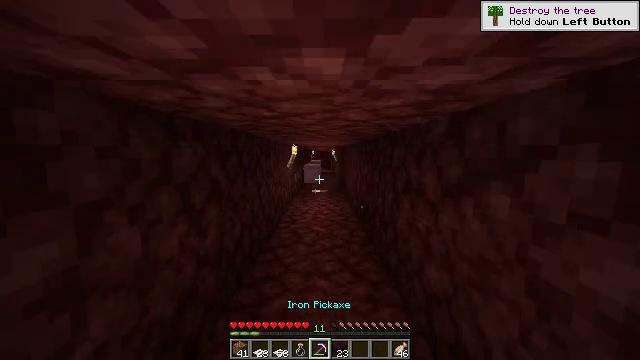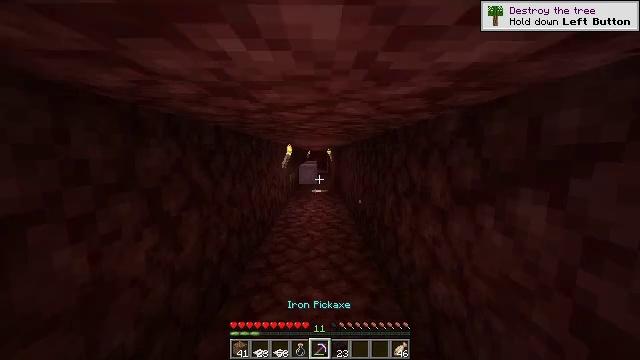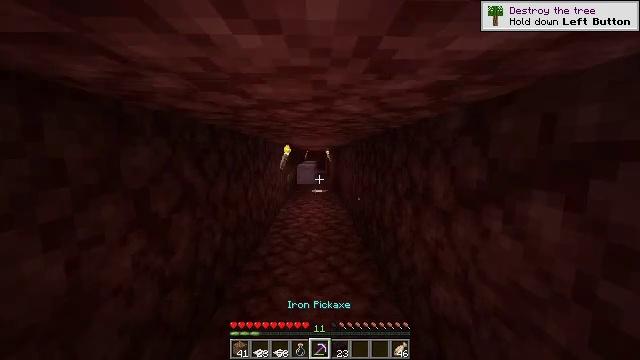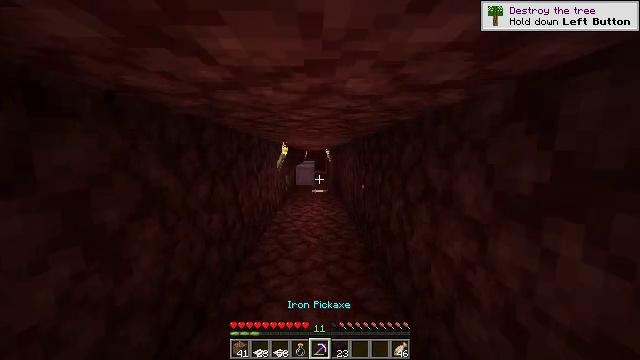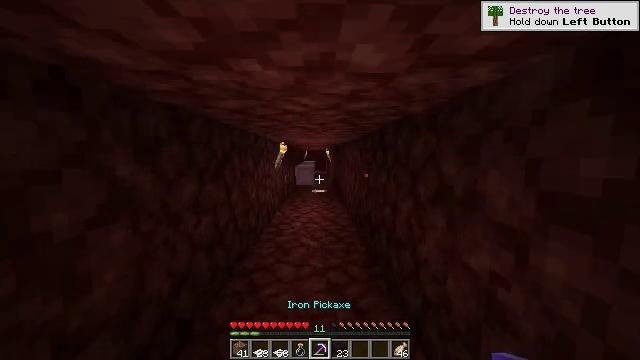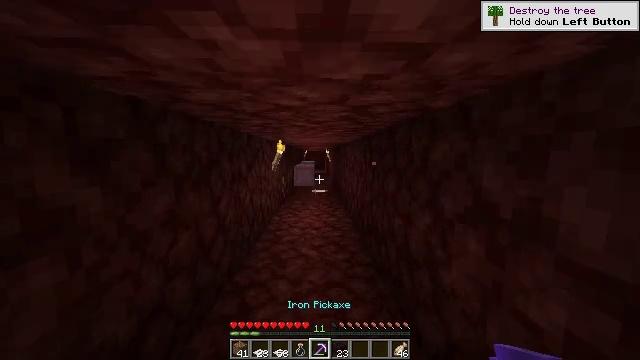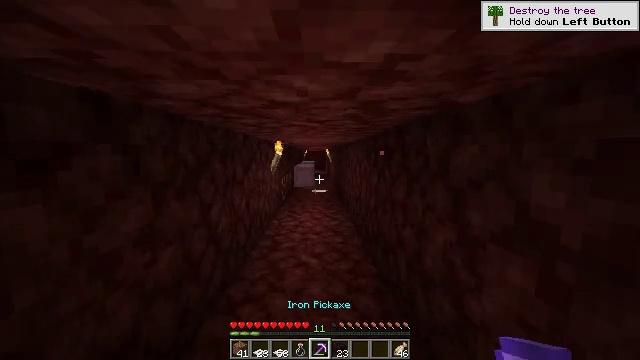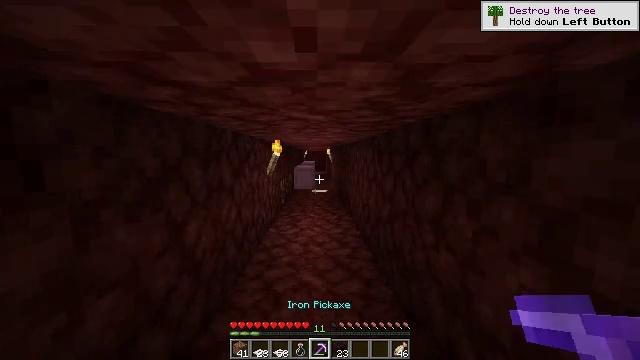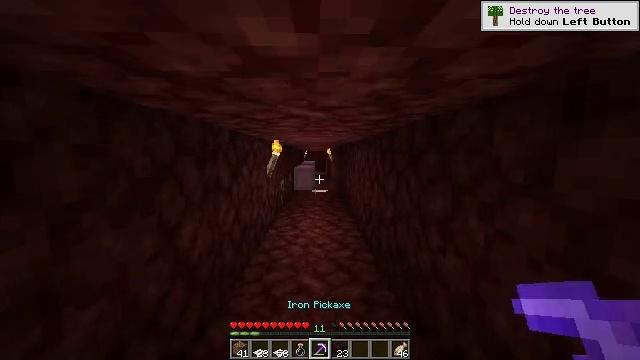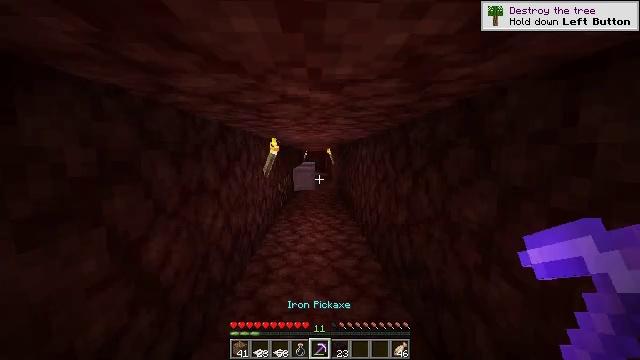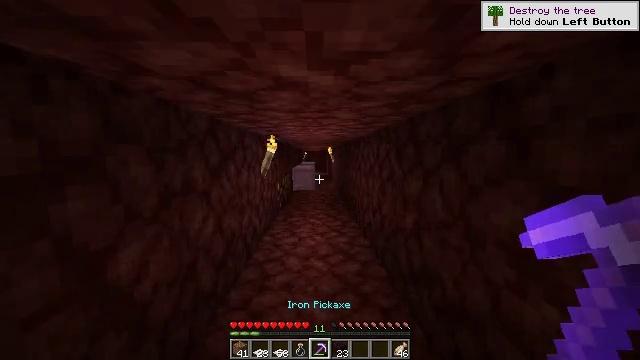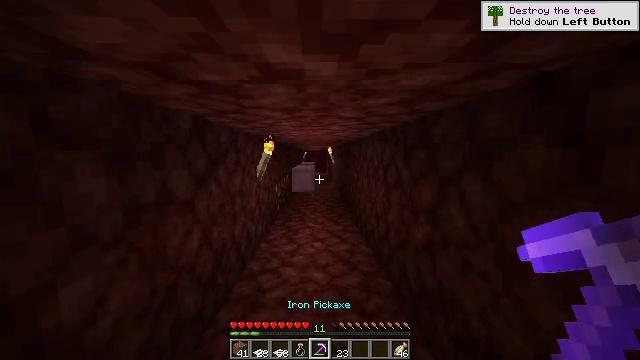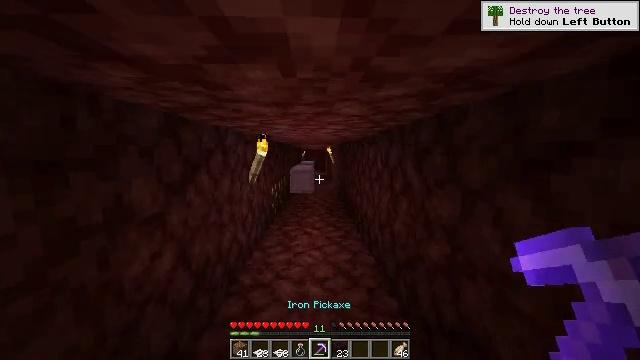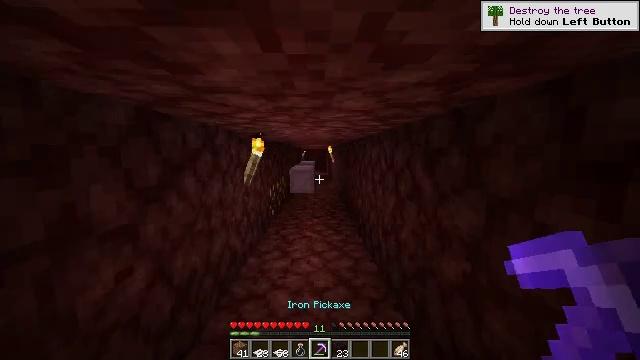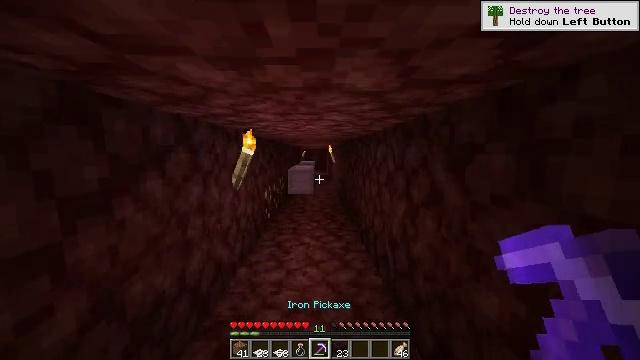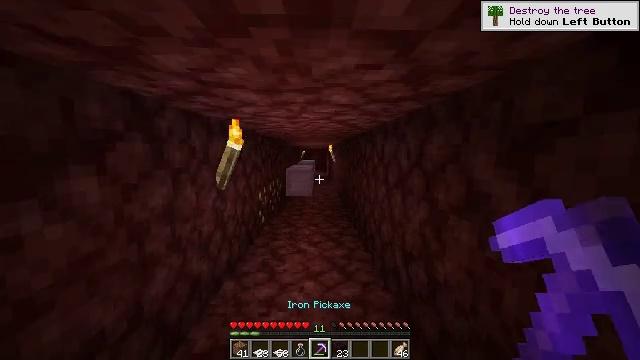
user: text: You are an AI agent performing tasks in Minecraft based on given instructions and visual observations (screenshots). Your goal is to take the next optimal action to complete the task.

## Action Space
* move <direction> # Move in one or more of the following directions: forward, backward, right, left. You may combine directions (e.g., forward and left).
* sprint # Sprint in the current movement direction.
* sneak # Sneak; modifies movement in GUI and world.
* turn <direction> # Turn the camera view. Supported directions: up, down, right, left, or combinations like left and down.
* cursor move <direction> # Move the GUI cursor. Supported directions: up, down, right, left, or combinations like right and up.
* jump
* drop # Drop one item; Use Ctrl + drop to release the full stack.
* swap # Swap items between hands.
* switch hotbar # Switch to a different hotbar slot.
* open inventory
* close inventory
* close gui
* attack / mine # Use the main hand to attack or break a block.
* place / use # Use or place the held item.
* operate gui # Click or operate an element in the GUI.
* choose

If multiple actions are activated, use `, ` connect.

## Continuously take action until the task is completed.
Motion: motion action
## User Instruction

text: Mine the shulker box.
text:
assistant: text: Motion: move forward, turn right
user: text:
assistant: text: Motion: move forward
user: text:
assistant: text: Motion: move forward
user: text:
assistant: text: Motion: move forward
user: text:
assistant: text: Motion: move forward
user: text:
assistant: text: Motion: move forward
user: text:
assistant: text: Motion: move forward
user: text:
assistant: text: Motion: move forward
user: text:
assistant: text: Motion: move forward
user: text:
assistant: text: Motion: move forward
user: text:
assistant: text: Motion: move forward
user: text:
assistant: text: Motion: move forward
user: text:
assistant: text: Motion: move forward
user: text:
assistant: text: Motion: move forward
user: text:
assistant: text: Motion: move forward
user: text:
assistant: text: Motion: move forward
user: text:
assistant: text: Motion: move forward
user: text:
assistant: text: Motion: move forward
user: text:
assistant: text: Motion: move forward
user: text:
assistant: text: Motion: move forward
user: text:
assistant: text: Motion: move forward
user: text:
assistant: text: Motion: move forward
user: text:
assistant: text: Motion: move forward
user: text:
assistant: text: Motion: move forward
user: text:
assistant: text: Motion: move forward
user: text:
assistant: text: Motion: move forward
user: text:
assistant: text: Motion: move forward
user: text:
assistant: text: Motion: move forward
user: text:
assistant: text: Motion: move forward, turn down
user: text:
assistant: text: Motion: move forward, turn down